Question: In Windows 8 Metro apps, there is what seemingly appears an alert box (in lieu of <URL>

An Example of this is in the music app, I pictured above. Note the "All done!, We've added [etc]" alert box near the top.
Now what is this called? And how do I add it to my app (I'm using JS by the way).
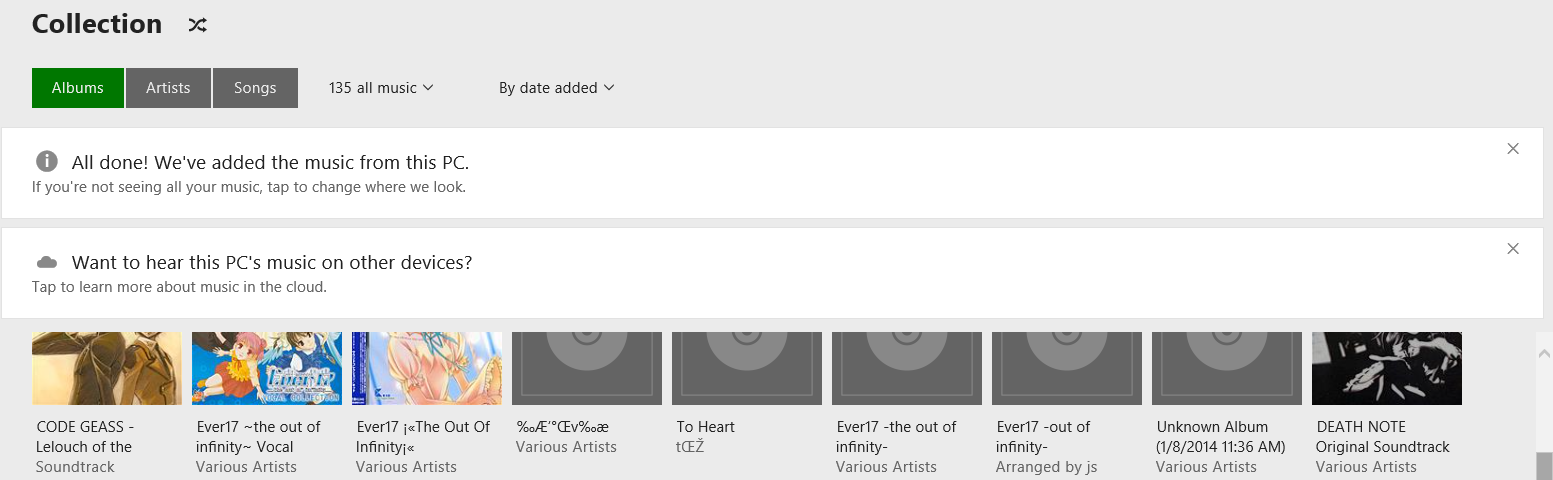
Answer: I think it is just a regular Popup.